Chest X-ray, AP view. Patient: 58 years old, sex M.
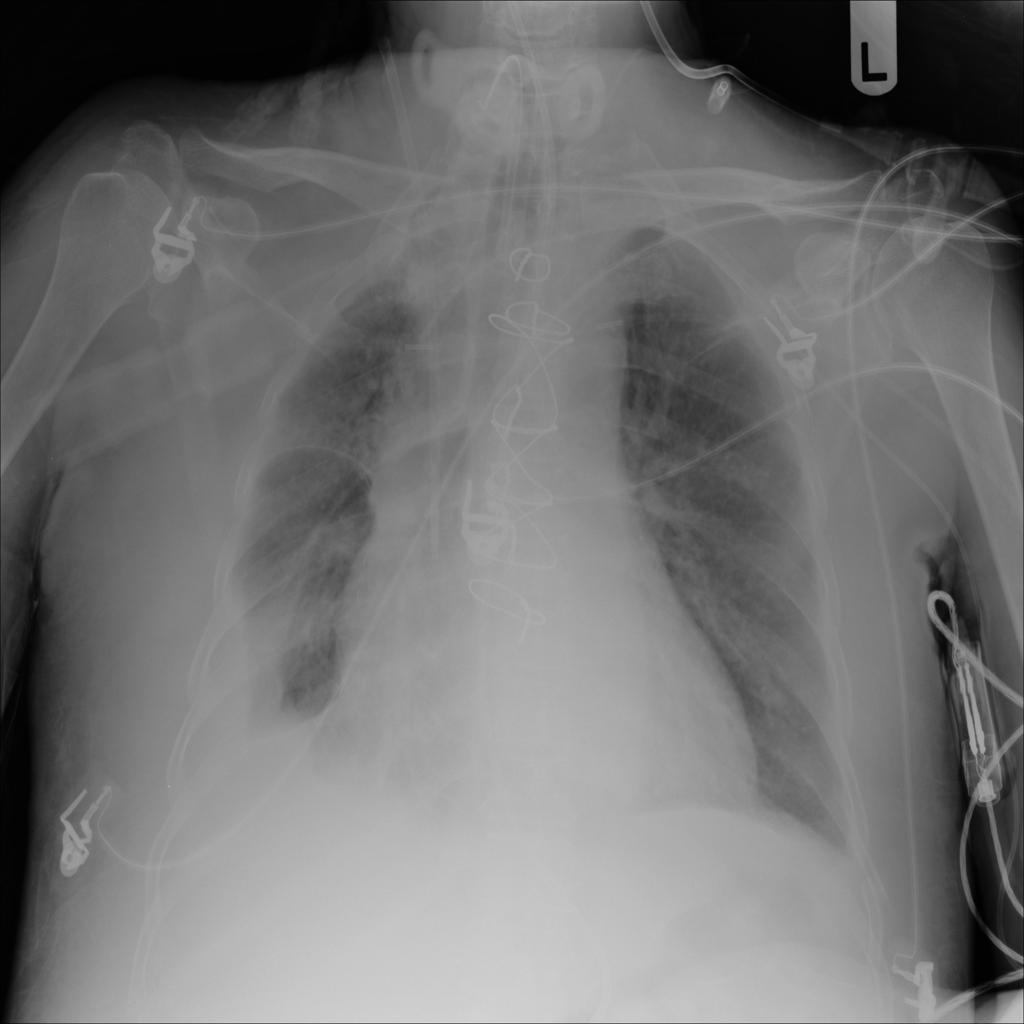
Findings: Effusion, Infiltration